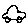
Label: car